Interaction volume radius: 5 \u00c5
Interaction volume height: 25 \u00c5
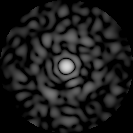
Disorder parameter: 0.8364